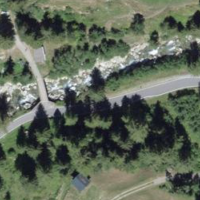
EUNIS habitat code: 44
Species observed at this site:
Plebejus argus
Melitaea diamina
Lysandra coridon
Lasiommata maera
Polyommatus icarus
Aporia crataegi
Corvus corax